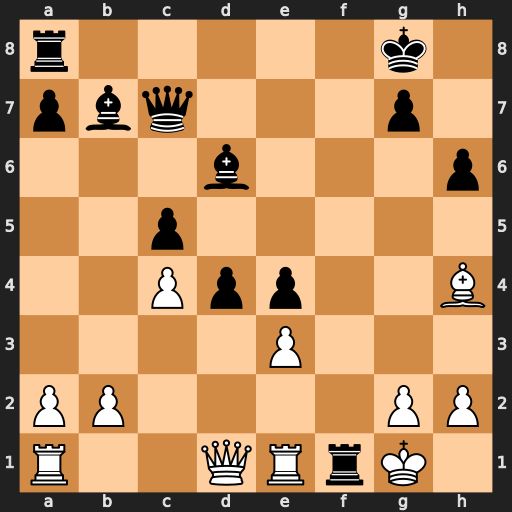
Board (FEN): r5k1/pbq3p1/3b3p/2p5/2Ppp2B/4P3/PP4PP/R2QRrK1
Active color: w
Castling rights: -
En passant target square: -
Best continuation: Rxf1 Bxh2+ Kh1